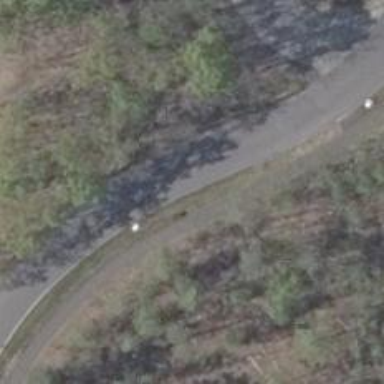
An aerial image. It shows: Asphalt path.